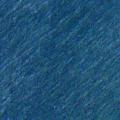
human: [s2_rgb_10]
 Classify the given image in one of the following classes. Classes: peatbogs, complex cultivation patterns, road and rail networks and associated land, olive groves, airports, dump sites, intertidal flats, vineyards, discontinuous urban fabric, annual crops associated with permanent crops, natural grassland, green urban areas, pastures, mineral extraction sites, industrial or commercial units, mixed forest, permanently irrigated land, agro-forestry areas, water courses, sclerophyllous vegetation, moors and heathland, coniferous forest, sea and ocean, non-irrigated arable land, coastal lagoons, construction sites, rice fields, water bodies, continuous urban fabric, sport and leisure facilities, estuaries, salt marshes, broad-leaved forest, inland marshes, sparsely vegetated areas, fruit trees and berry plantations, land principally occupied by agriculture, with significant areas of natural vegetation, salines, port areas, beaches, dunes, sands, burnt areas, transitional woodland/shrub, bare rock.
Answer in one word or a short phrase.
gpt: sea and ocean